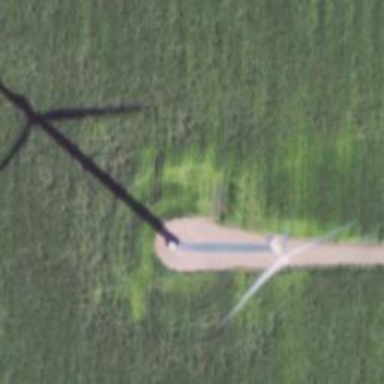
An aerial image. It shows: Wind turbine generator that utilizes wind as its source for generating electricity. It is of the horizontal axis type.